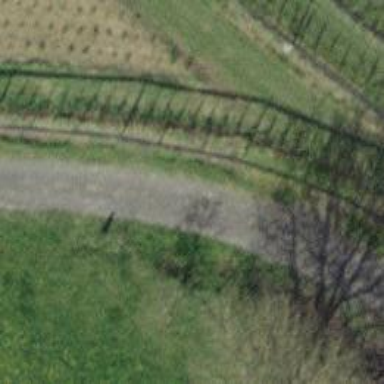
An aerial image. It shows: Paved track with Grade 1 surface.